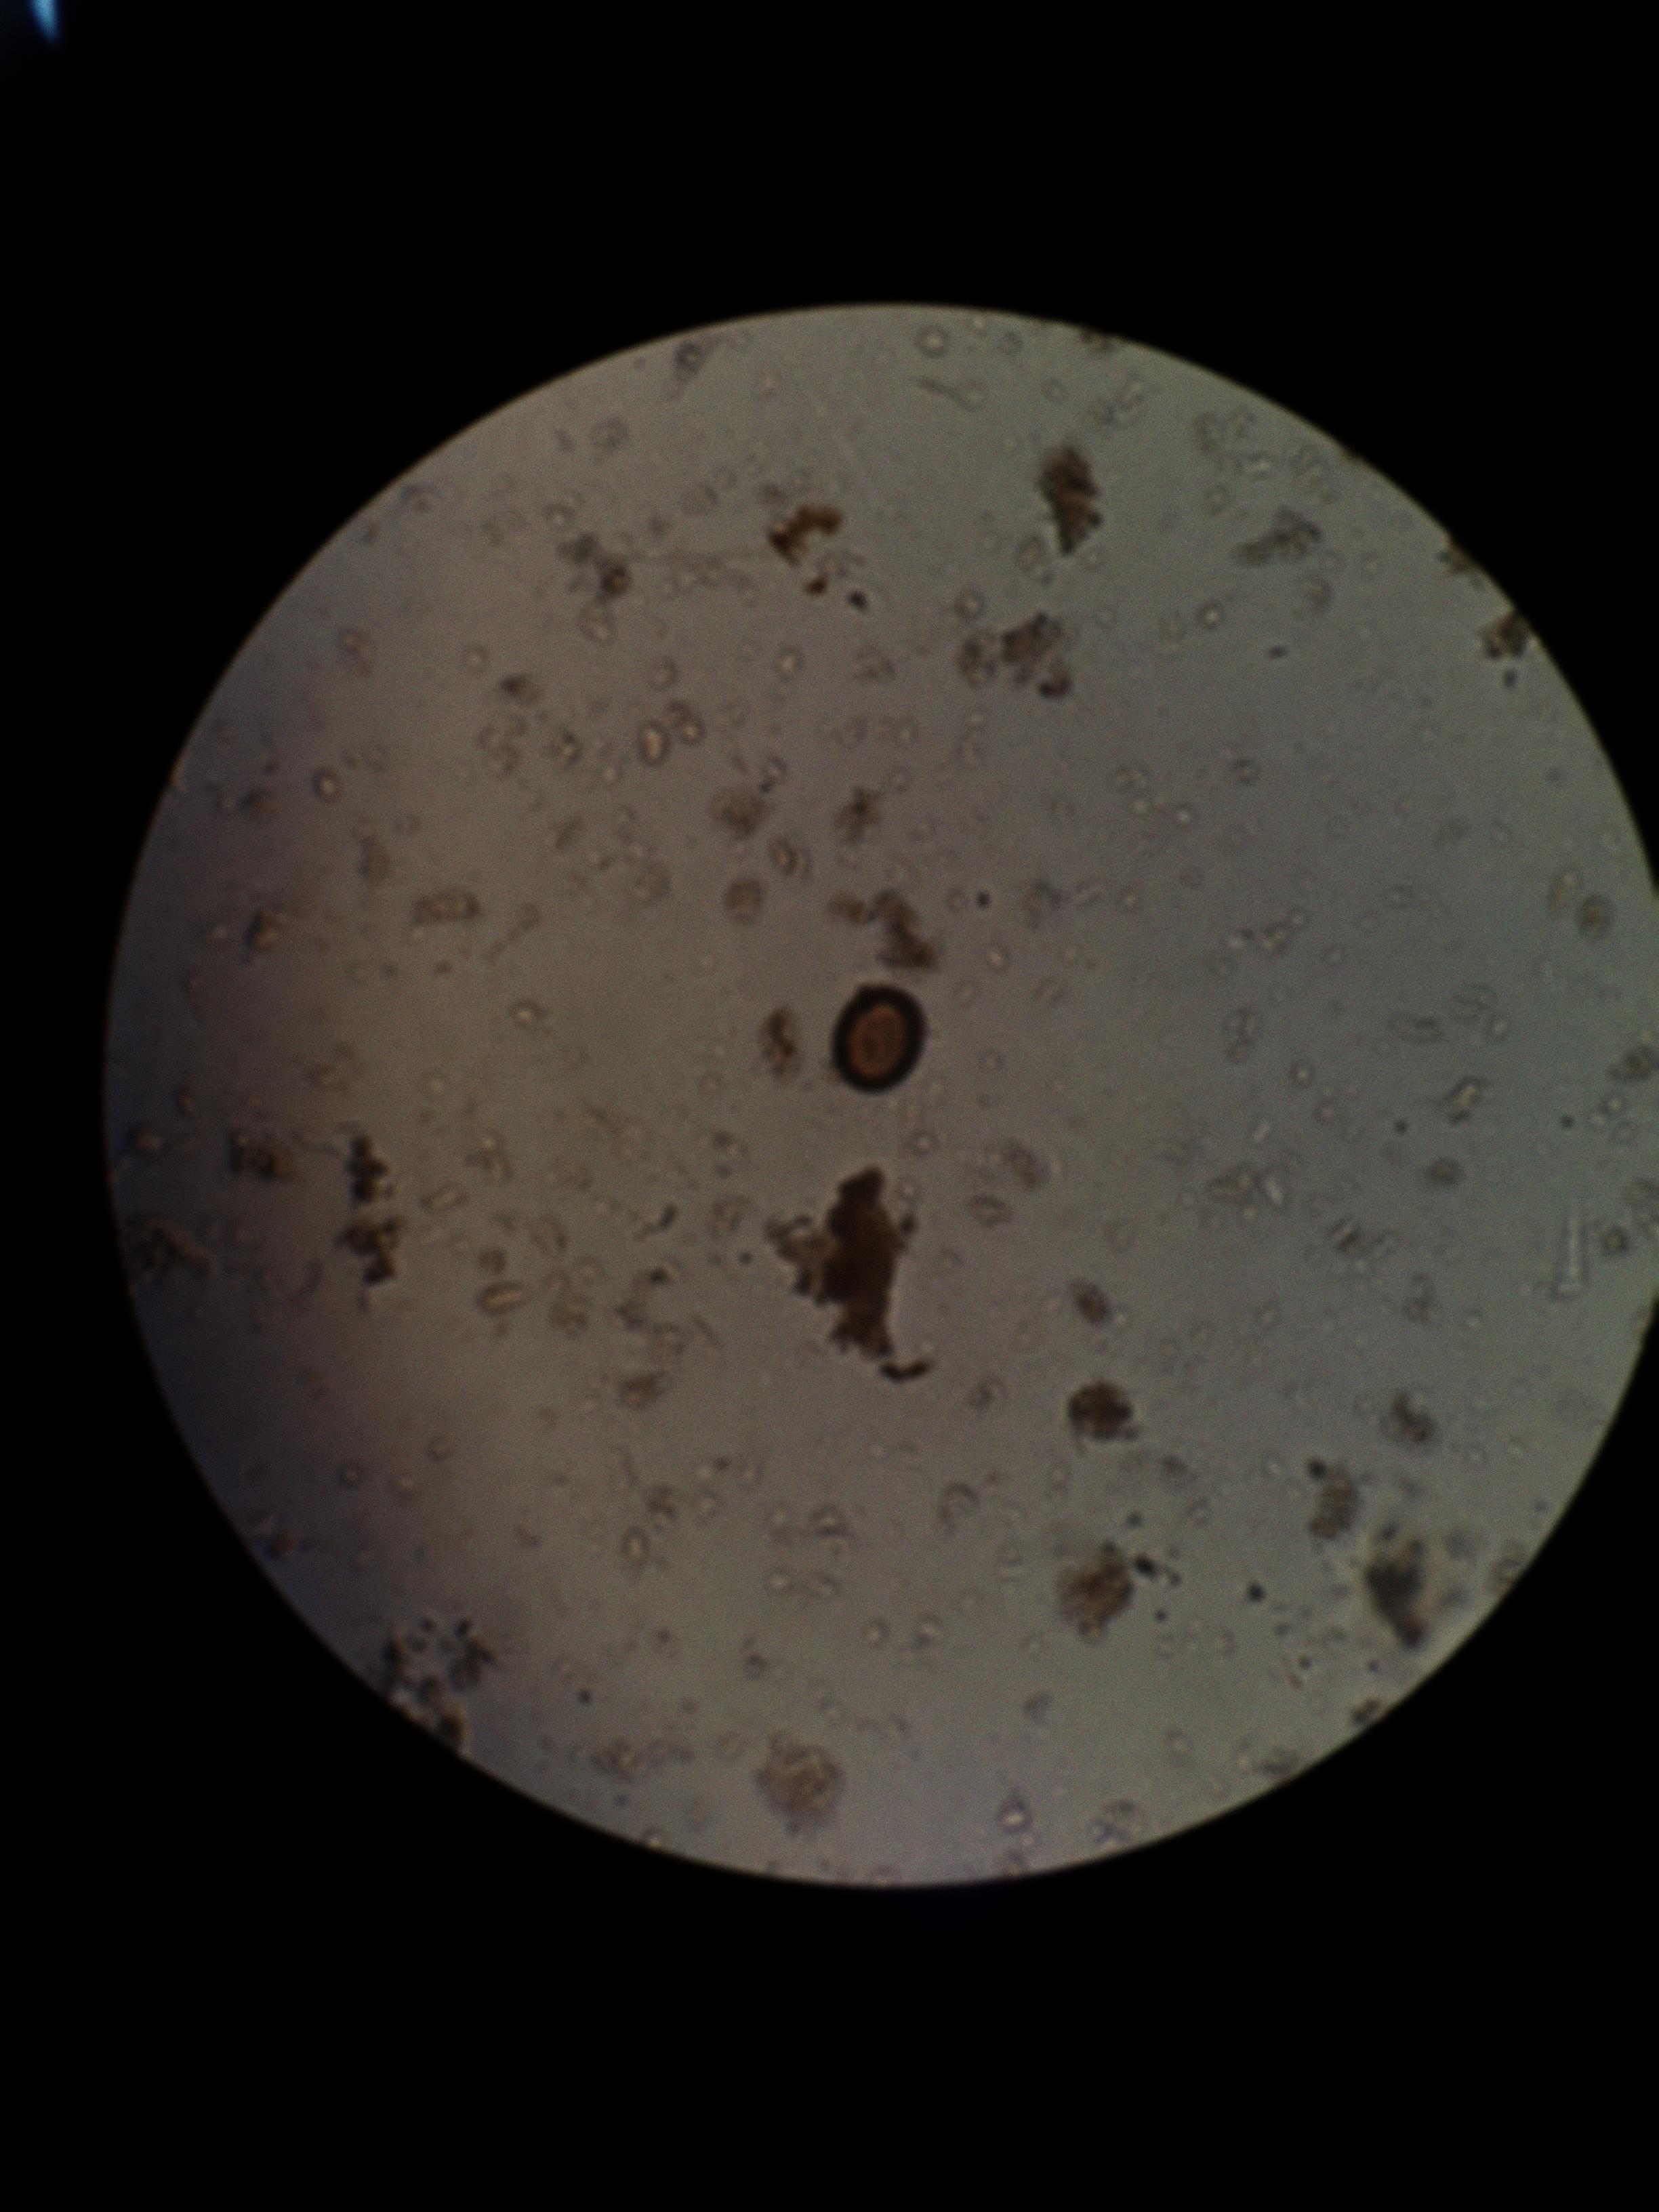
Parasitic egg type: Taenia spp. egg